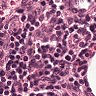
Metastatic tissue present: no